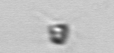
Label: Pyramimonas